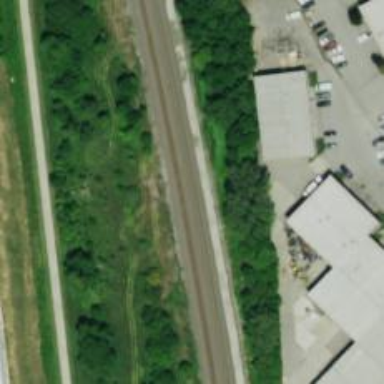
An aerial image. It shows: Railway track.